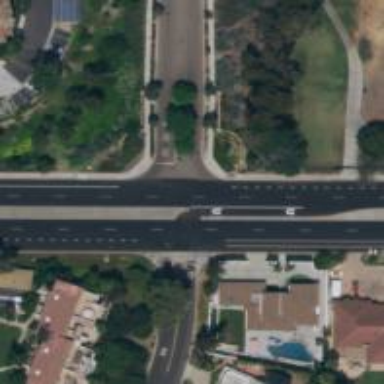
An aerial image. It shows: Secondary link road.